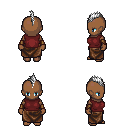
a pixel art fantasy rpg character, female body template, human, dark skin, maroon sleeveless shirt, robe skirt, white mohawk hairstyle, leather bracers, four views (front, back, left, right), 2x2 character sprite sheet, small pixel art, hard edges, no anti-aliasing